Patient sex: F
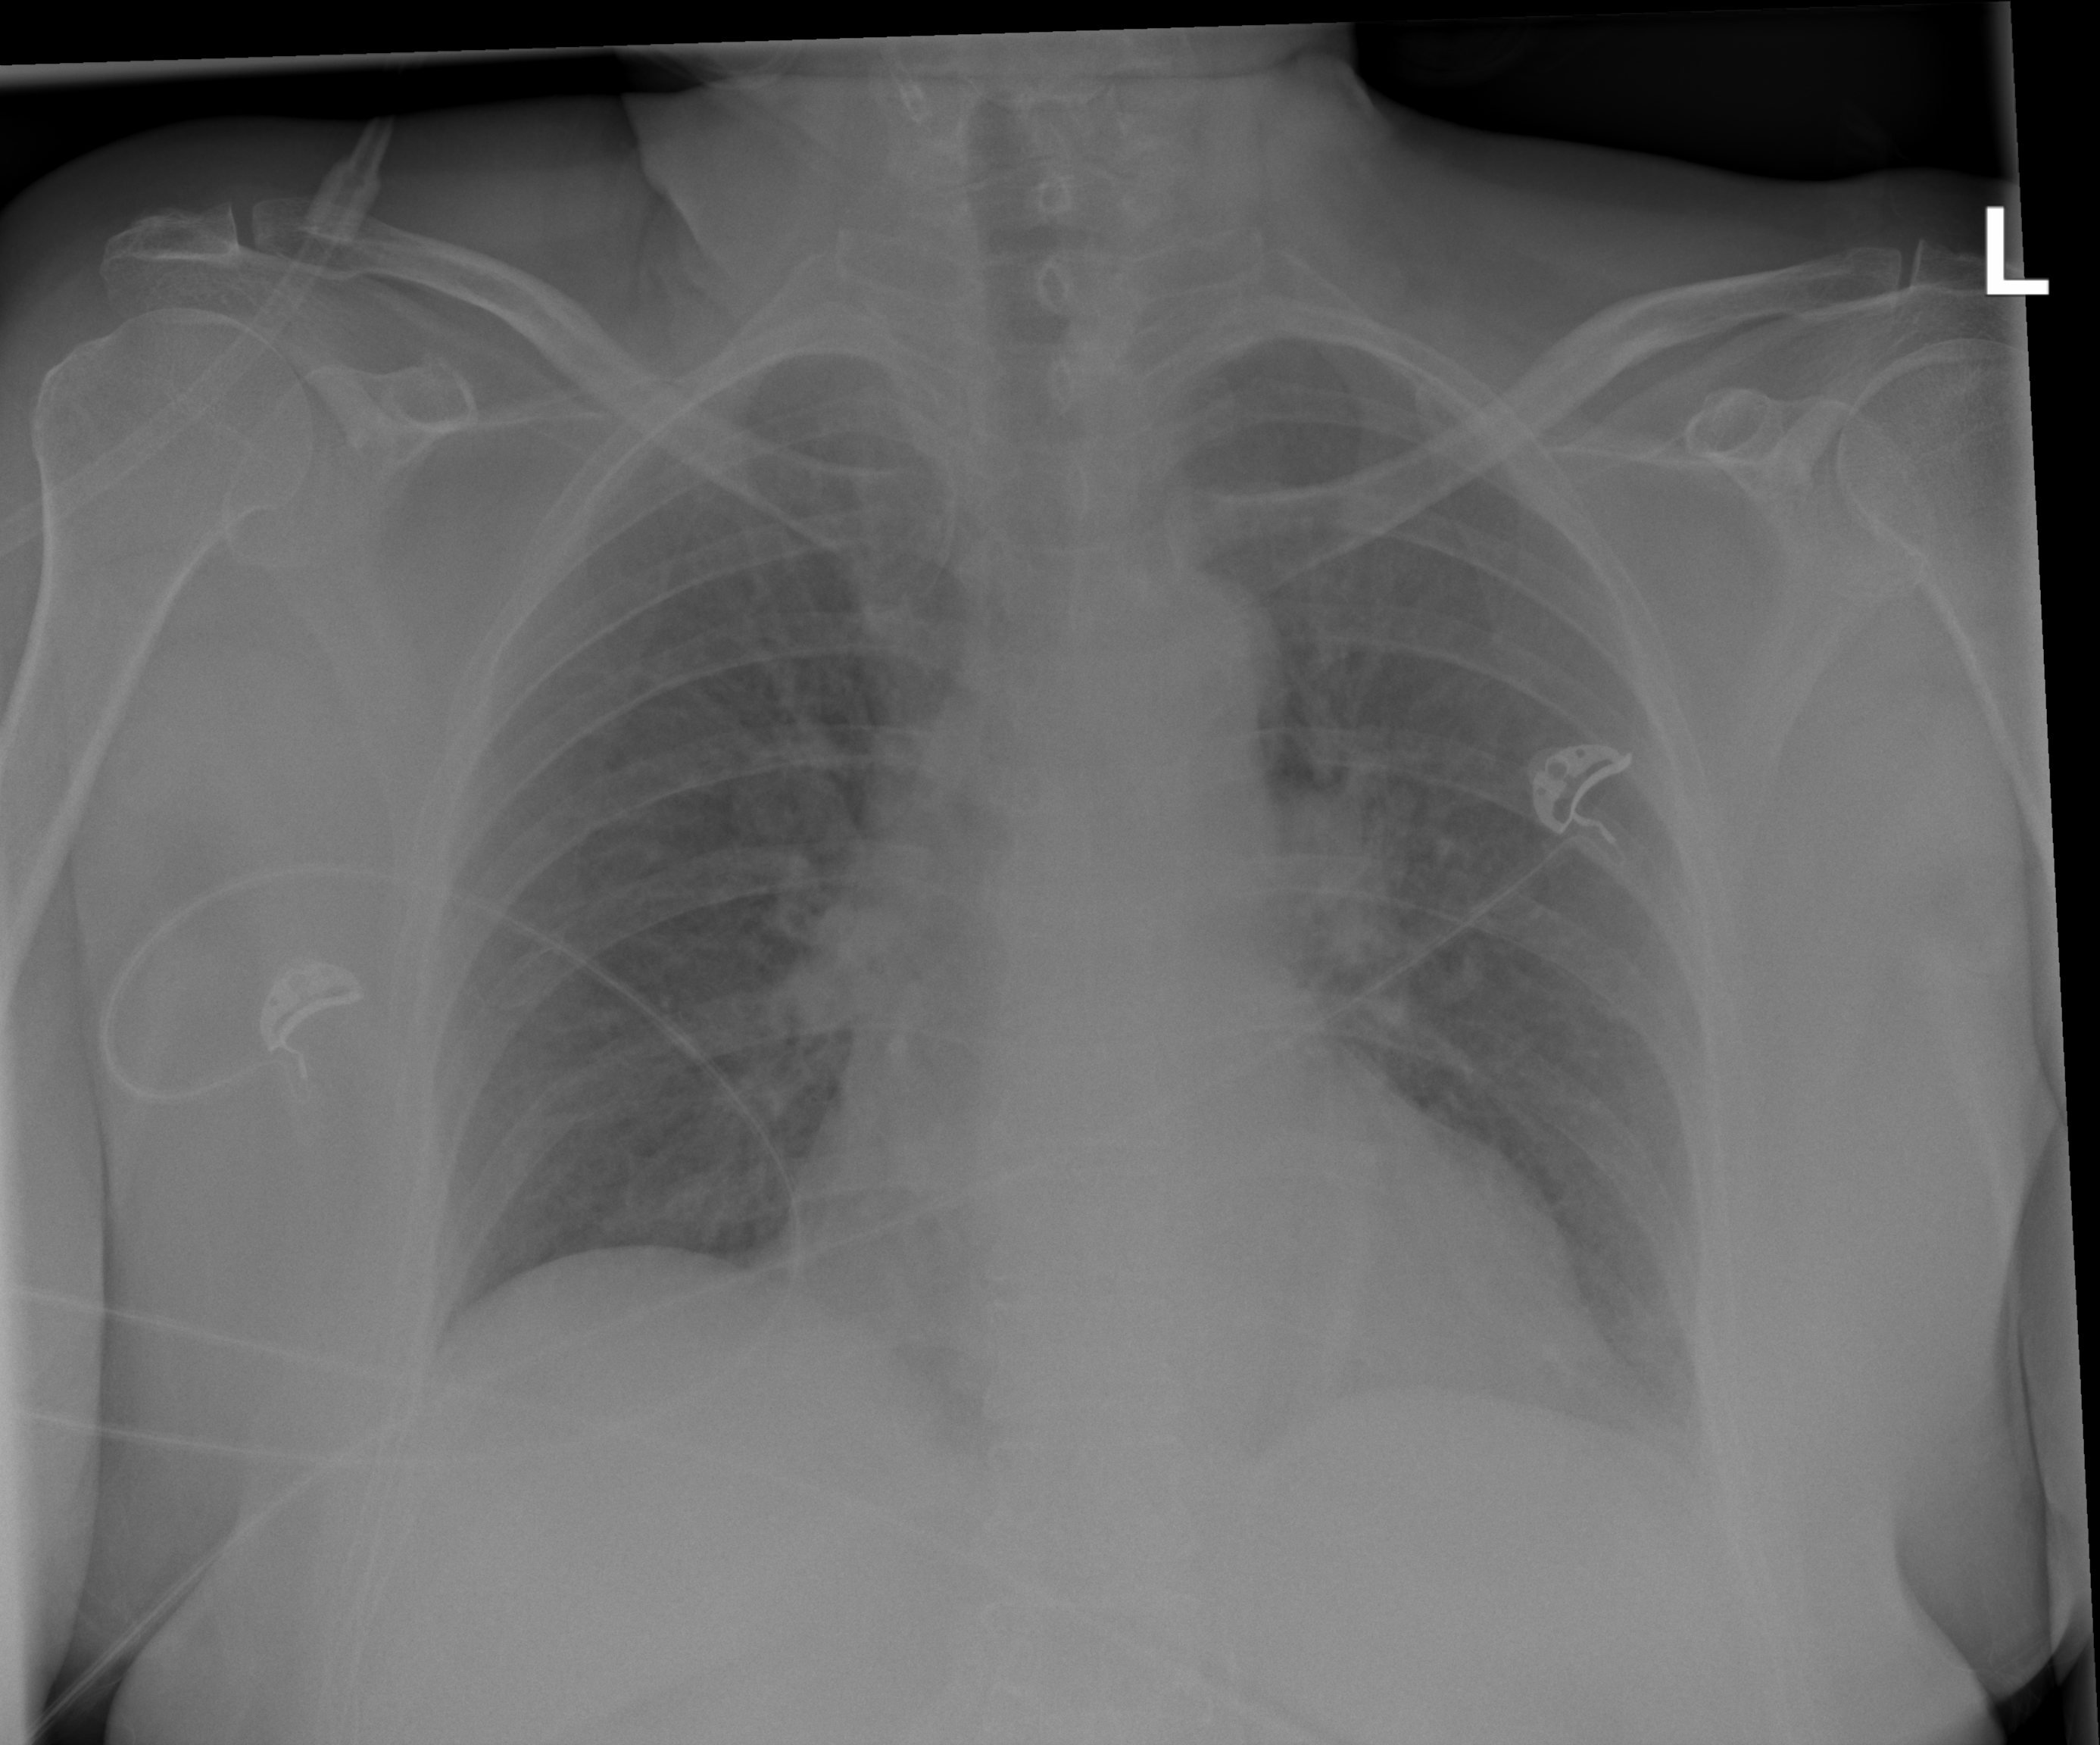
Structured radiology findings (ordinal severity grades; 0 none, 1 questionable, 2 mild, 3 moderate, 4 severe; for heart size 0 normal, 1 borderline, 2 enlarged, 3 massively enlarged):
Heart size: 2
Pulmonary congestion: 2
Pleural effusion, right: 0
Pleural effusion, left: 2
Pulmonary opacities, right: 2
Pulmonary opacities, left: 2
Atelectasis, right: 0
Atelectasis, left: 0